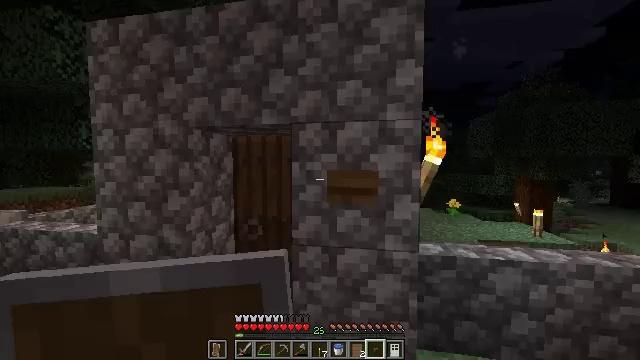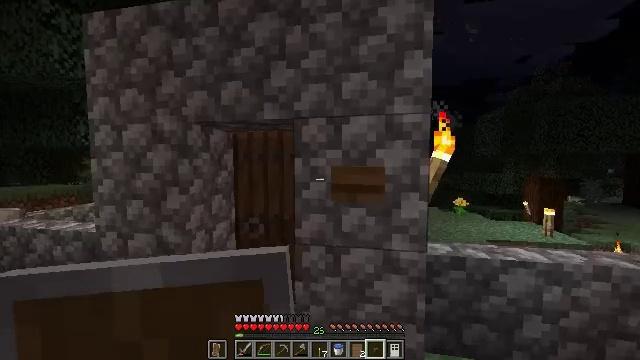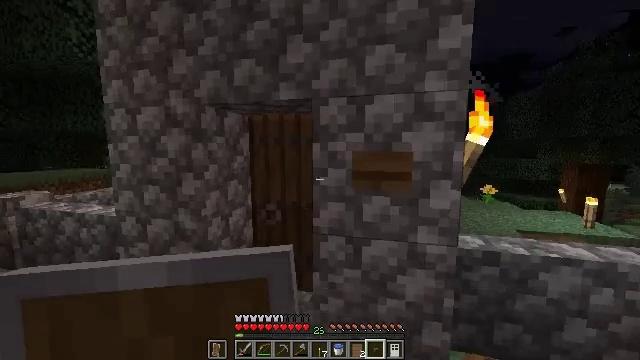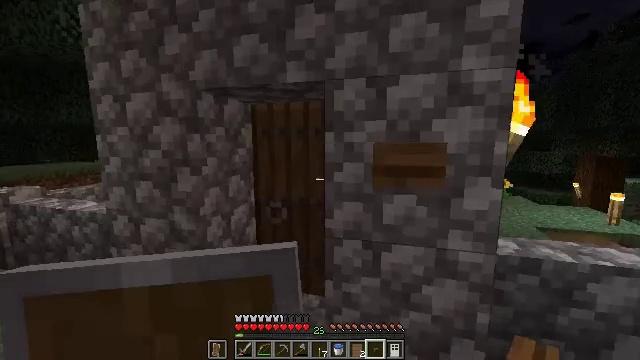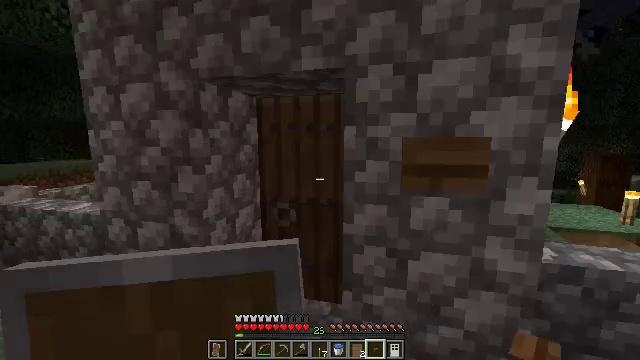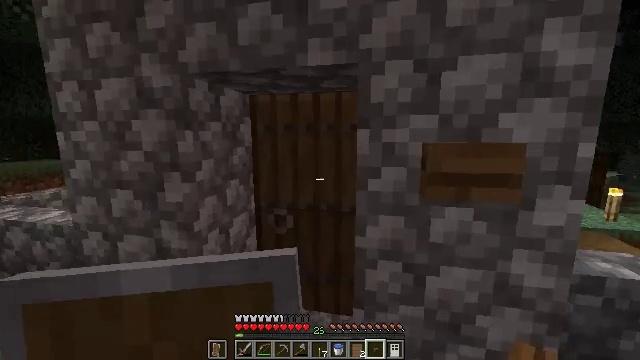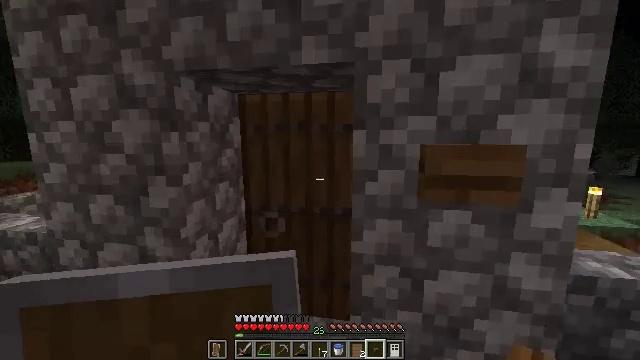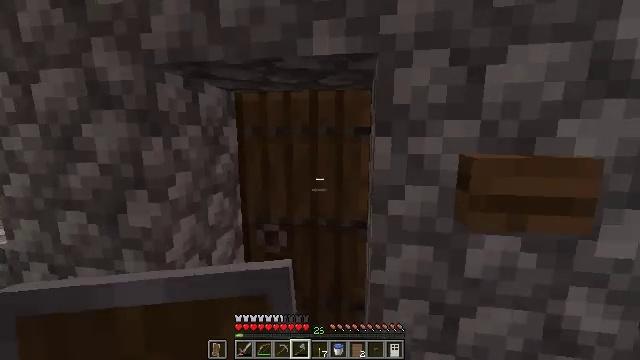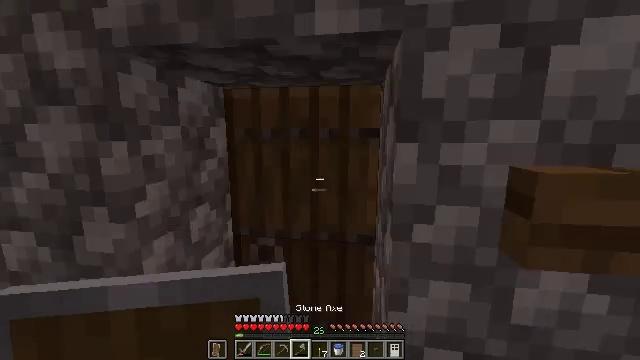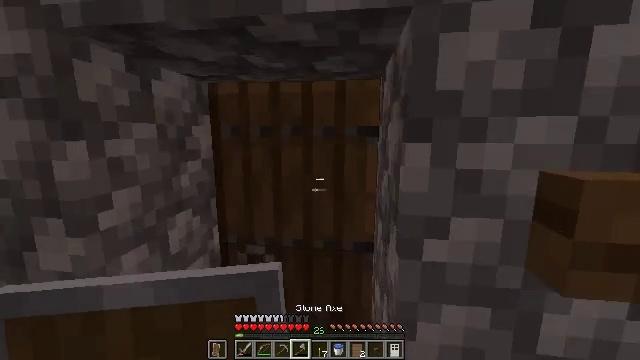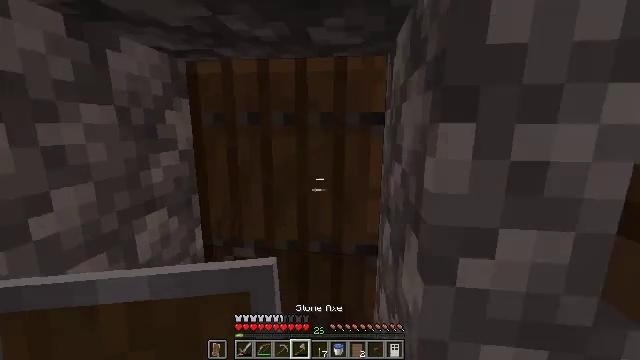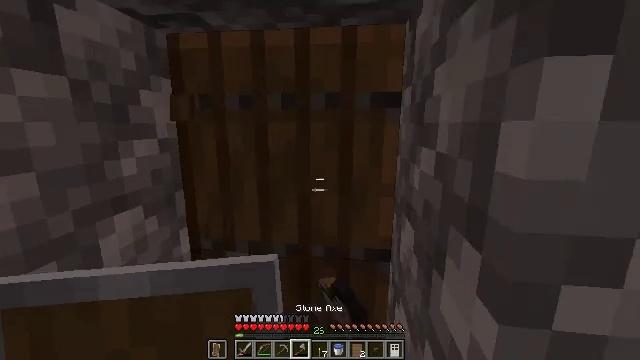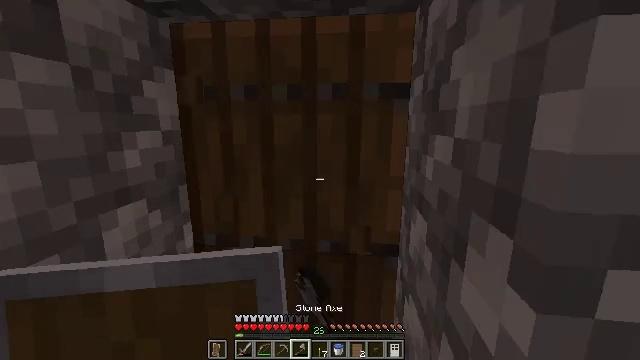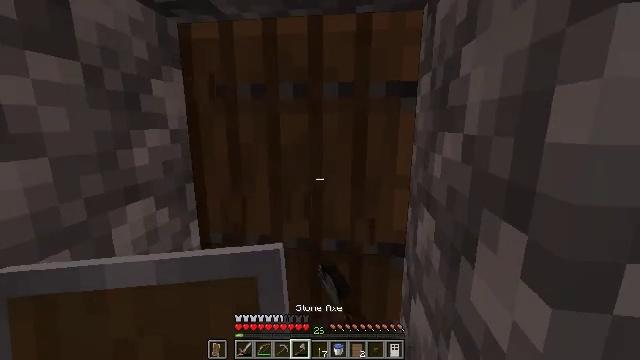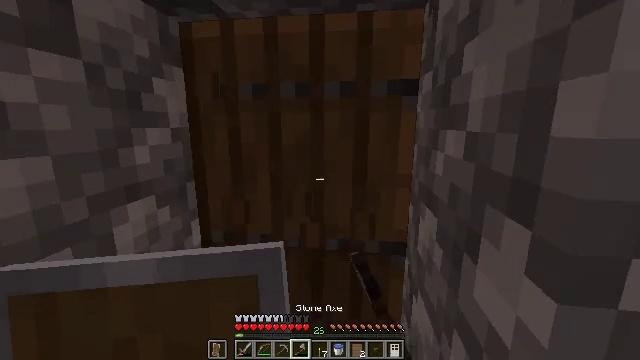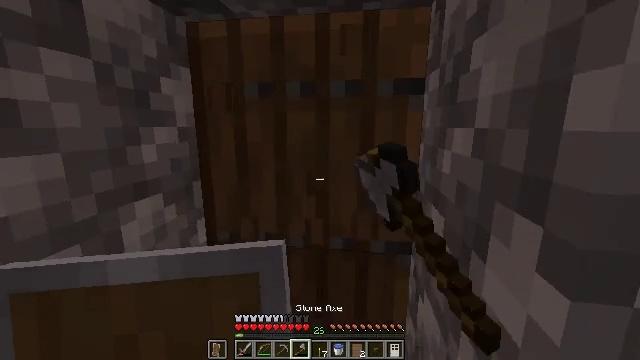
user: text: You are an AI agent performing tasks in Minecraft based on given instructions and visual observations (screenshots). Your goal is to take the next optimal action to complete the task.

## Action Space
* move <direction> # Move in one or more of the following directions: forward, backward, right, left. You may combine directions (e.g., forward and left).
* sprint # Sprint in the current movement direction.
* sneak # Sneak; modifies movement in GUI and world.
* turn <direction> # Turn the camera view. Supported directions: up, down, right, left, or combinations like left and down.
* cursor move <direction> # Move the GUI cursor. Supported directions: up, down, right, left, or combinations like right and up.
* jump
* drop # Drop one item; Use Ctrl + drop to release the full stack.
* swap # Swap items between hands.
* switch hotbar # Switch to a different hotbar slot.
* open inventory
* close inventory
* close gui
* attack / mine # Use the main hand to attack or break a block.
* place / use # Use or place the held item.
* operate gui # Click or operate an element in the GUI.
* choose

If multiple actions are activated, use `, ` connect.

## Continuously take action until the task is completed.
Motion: motion action
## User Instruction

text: Collect the spruce door for reuse.
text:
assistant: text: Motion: move forward
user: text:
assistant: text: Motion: move forward, turn left and down
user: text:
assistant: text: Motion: move forward and move left, turn down
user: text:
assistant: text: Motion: move forward and move left
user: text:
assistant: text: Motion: move forward and move left, turn right
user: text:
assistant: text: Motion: move forward, turn right
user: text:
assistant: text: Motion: move forward, switch to hotbar 4
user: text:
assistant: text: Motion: move forward, switch to hotbar 4
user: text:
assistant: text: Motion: move forward, turn right
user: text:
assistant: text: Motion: move forward, turn down, attack / mine
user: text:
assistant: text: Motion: attack / mine
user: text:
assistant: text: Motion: attack / mine
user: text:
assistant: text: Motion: attack / mine
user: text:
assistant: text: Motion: attack / mine
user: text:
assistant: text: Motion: attack / mine
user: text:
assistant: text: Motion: turn left, attack / mine
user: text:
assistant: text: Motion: turn left and up, attack / mine
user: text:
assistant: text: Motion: attack / mine
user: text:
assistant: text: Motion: attack / mine
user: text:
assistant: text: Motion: attack / mine
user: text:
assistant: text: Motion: attack / mine
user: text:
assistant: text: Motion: attack / mine
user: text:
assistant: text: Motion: attack / mine
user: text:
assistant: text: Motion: attack / mine
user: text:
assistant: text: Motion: attack / mine
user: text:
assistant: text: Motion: attack / mine
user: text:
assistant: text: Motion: attack / mine
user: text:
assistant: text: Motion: turn down, attack / mine
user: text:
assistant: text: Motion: turn right and down, attack / mine
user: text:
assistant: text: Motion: turn right and down, attack / mine